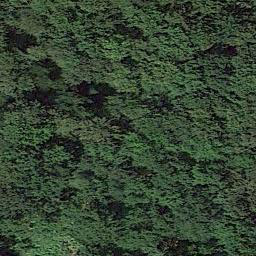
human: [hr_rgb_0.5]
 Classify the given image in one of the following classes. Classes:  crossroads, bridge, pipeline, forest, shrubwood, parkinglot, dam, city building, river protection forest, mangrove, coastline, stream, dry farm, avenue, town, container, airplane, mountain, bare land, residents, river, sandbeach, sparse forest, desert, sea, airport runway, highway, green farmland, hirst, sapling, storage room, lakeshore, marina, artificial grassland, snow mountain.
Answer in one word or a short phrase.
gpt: forest